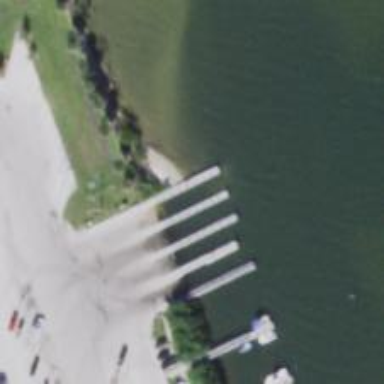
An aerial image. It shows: Pier with mooring facilities.